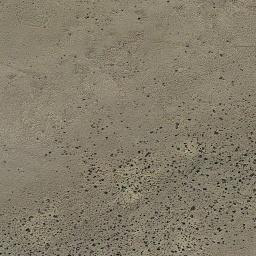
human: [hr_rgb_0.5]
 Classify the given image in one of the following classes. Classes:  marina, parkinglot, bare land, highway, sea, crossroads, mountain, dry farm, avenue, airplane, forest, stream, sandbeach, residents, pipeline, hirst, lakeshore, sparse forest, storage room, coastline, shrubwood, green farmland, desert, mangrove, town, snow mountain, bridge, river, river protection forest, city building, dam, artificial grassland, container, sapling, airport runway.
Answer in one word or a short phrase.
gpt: bare land